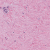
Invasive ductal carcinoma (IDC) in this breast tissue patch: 1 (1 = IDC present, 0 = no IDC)